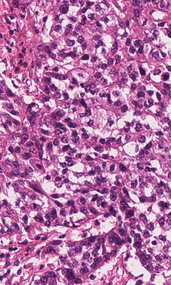
Tumor epithelial tissue: yes
Tumor-associated stroma tissue: yes
Normal tissue: no